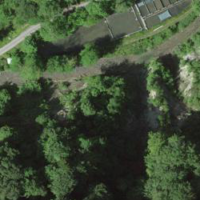
EUNIS habitat code: 44
Species observed at this site:
Cornus sanguinea